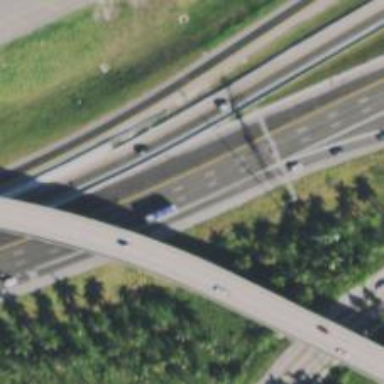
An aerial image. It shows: Asphalt motorway.